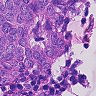
Metastatic tissue present: yes